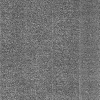
Atmospheric dust classification: dusty